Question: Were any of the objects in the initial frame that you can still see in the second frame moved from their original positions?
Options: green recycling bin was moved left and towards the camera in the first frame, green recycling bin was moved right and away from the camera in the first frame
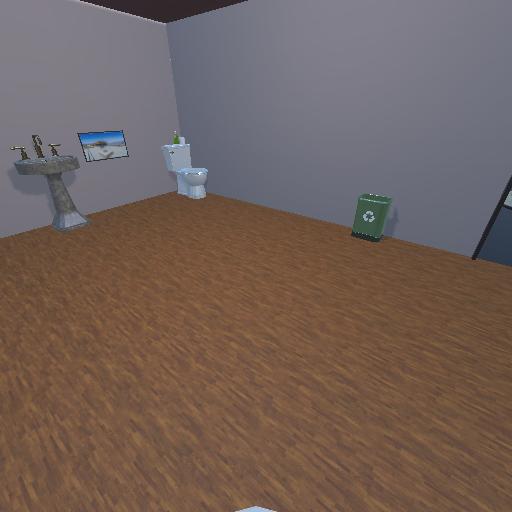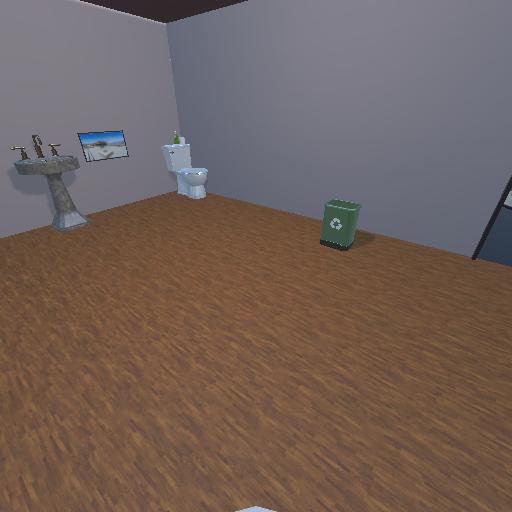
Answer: green recycling bin was moved left and towards the camera in the first frame